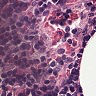
Metastatic tissue present: no